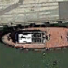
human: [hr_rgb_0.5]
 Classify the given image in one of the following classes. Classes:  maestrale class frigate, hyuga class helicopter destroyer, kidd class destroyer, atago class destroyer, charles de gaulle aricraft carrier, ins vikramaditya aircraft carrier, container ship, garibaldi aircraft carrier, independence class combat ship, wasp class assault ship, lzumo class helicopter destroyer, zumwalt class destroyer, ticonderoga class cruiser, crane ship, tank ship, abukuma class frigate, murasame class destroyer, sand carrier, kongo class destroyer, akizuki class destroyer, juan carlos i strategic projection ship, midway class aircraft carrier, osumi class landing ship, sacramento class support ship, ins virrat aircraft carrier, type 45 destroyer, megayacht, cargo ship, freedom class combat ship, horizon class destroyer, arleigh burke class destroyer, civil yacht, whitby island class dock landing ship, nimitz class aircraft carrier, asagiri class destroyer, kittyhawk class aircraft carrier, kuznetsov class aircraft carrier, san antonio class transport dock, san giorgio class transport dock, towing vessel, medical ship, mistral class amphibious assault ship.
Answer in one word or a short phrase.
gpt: Towing vessel